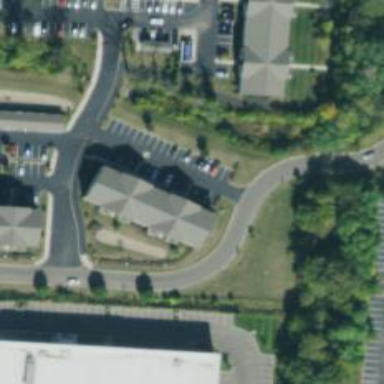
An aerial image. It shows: Parking space.